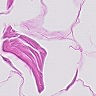
Metastatic tissue present: no